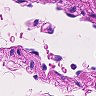
Metastatic tissue present: no